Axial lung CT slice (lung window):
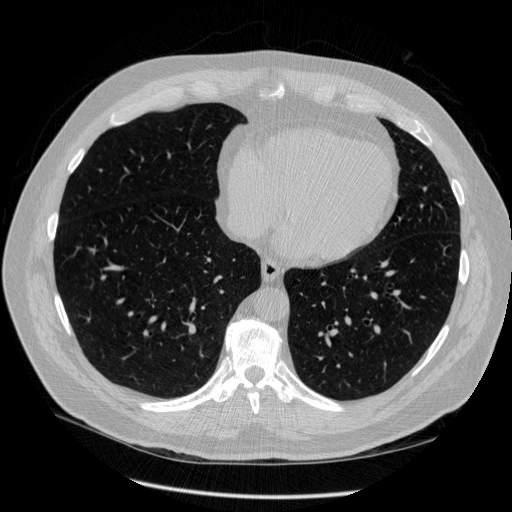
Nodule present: no